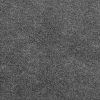
Atmospheric dust classification: dusty